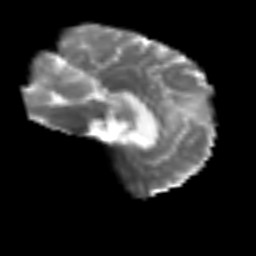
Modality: T2w
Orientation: sagittal
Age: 74
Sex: female
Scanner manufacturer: siemens
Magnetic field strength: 3 T
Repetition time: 3.2 s
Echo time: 0.081 s